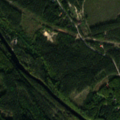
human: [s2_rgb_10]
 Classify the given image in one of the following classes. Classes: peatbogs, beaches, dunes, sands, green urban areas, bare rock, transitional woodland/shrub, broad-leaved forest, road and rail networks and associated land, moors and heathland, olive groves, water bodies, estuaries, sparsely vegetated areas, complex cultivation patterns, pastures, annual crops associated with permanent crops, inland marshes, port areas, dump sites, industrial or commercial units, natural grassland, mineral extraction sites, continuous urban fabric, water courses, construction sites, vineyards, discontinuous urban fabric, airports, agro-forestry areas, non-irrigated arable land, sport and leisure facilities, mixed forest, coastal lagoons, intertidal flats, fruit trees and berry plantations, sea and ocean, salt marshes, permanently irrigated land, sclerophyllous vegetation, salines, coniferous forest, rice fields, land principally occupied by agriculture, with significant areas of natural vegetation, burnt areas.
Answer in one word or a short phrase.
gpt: coniferous forest, mixed forest, transitional woodland/shrub